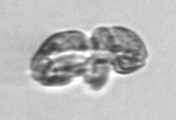
Label: Karenia